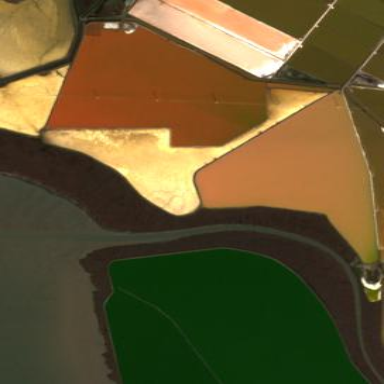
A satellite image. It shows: Salt pond.